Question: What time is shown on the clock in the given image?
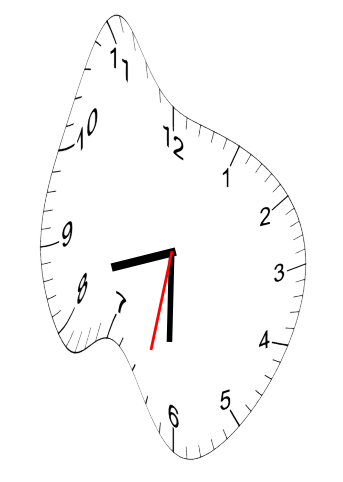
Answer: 08:30:32